Field crop: tomato
Growth stage: 1
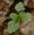
Species: solanum